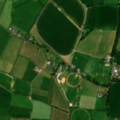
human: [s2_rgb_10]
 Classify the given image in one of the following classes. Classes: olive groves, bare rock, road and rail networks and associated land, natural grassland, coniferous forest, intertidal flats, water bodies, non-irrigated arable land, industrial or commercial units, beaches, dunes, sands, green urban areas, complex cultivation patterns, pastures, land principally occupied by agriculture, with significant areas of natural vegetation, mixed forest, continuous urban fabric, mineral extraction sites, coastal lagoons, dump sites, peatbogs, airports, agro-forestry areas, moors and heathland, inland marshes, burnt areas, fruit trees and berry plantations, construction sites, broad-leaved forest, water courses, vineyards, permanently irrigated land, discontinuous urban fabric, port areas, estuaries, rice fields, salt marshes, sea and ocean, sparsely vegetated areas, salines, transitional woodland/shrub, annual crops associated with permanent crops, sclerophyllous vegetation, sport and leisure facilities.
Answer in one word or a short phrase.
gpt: non-irrigated arable land, pastures